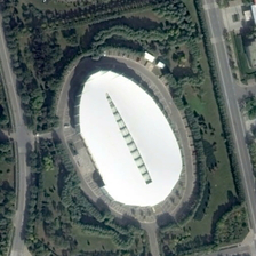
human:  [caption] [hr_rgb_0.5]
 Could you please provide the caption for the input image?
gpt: Many green trees surround a white oval center.

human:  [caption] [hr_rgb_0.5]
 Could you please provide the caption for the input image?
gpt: Many green trees surround the oval white center.

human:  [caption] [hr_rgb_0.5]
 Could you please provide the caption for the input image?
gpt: This is a building, a road, trees and grass.

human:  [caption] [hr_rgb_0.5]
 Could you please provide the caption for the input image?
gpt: it is a white building, gray roads, green trees and grassland .

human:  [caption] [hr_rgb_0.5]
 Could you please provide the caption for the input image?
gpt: It's buildings, roads, trees and grass.